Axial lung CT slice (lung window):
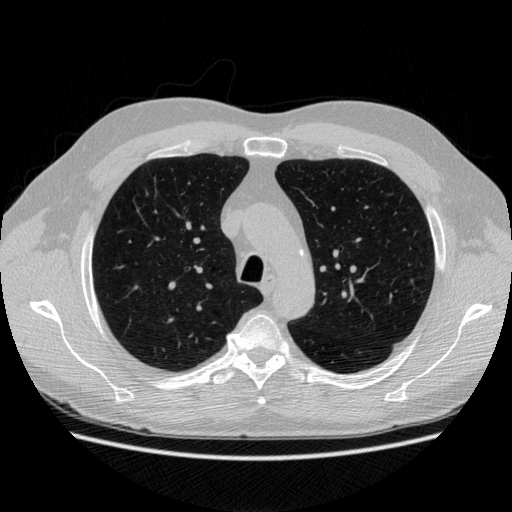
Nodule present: no